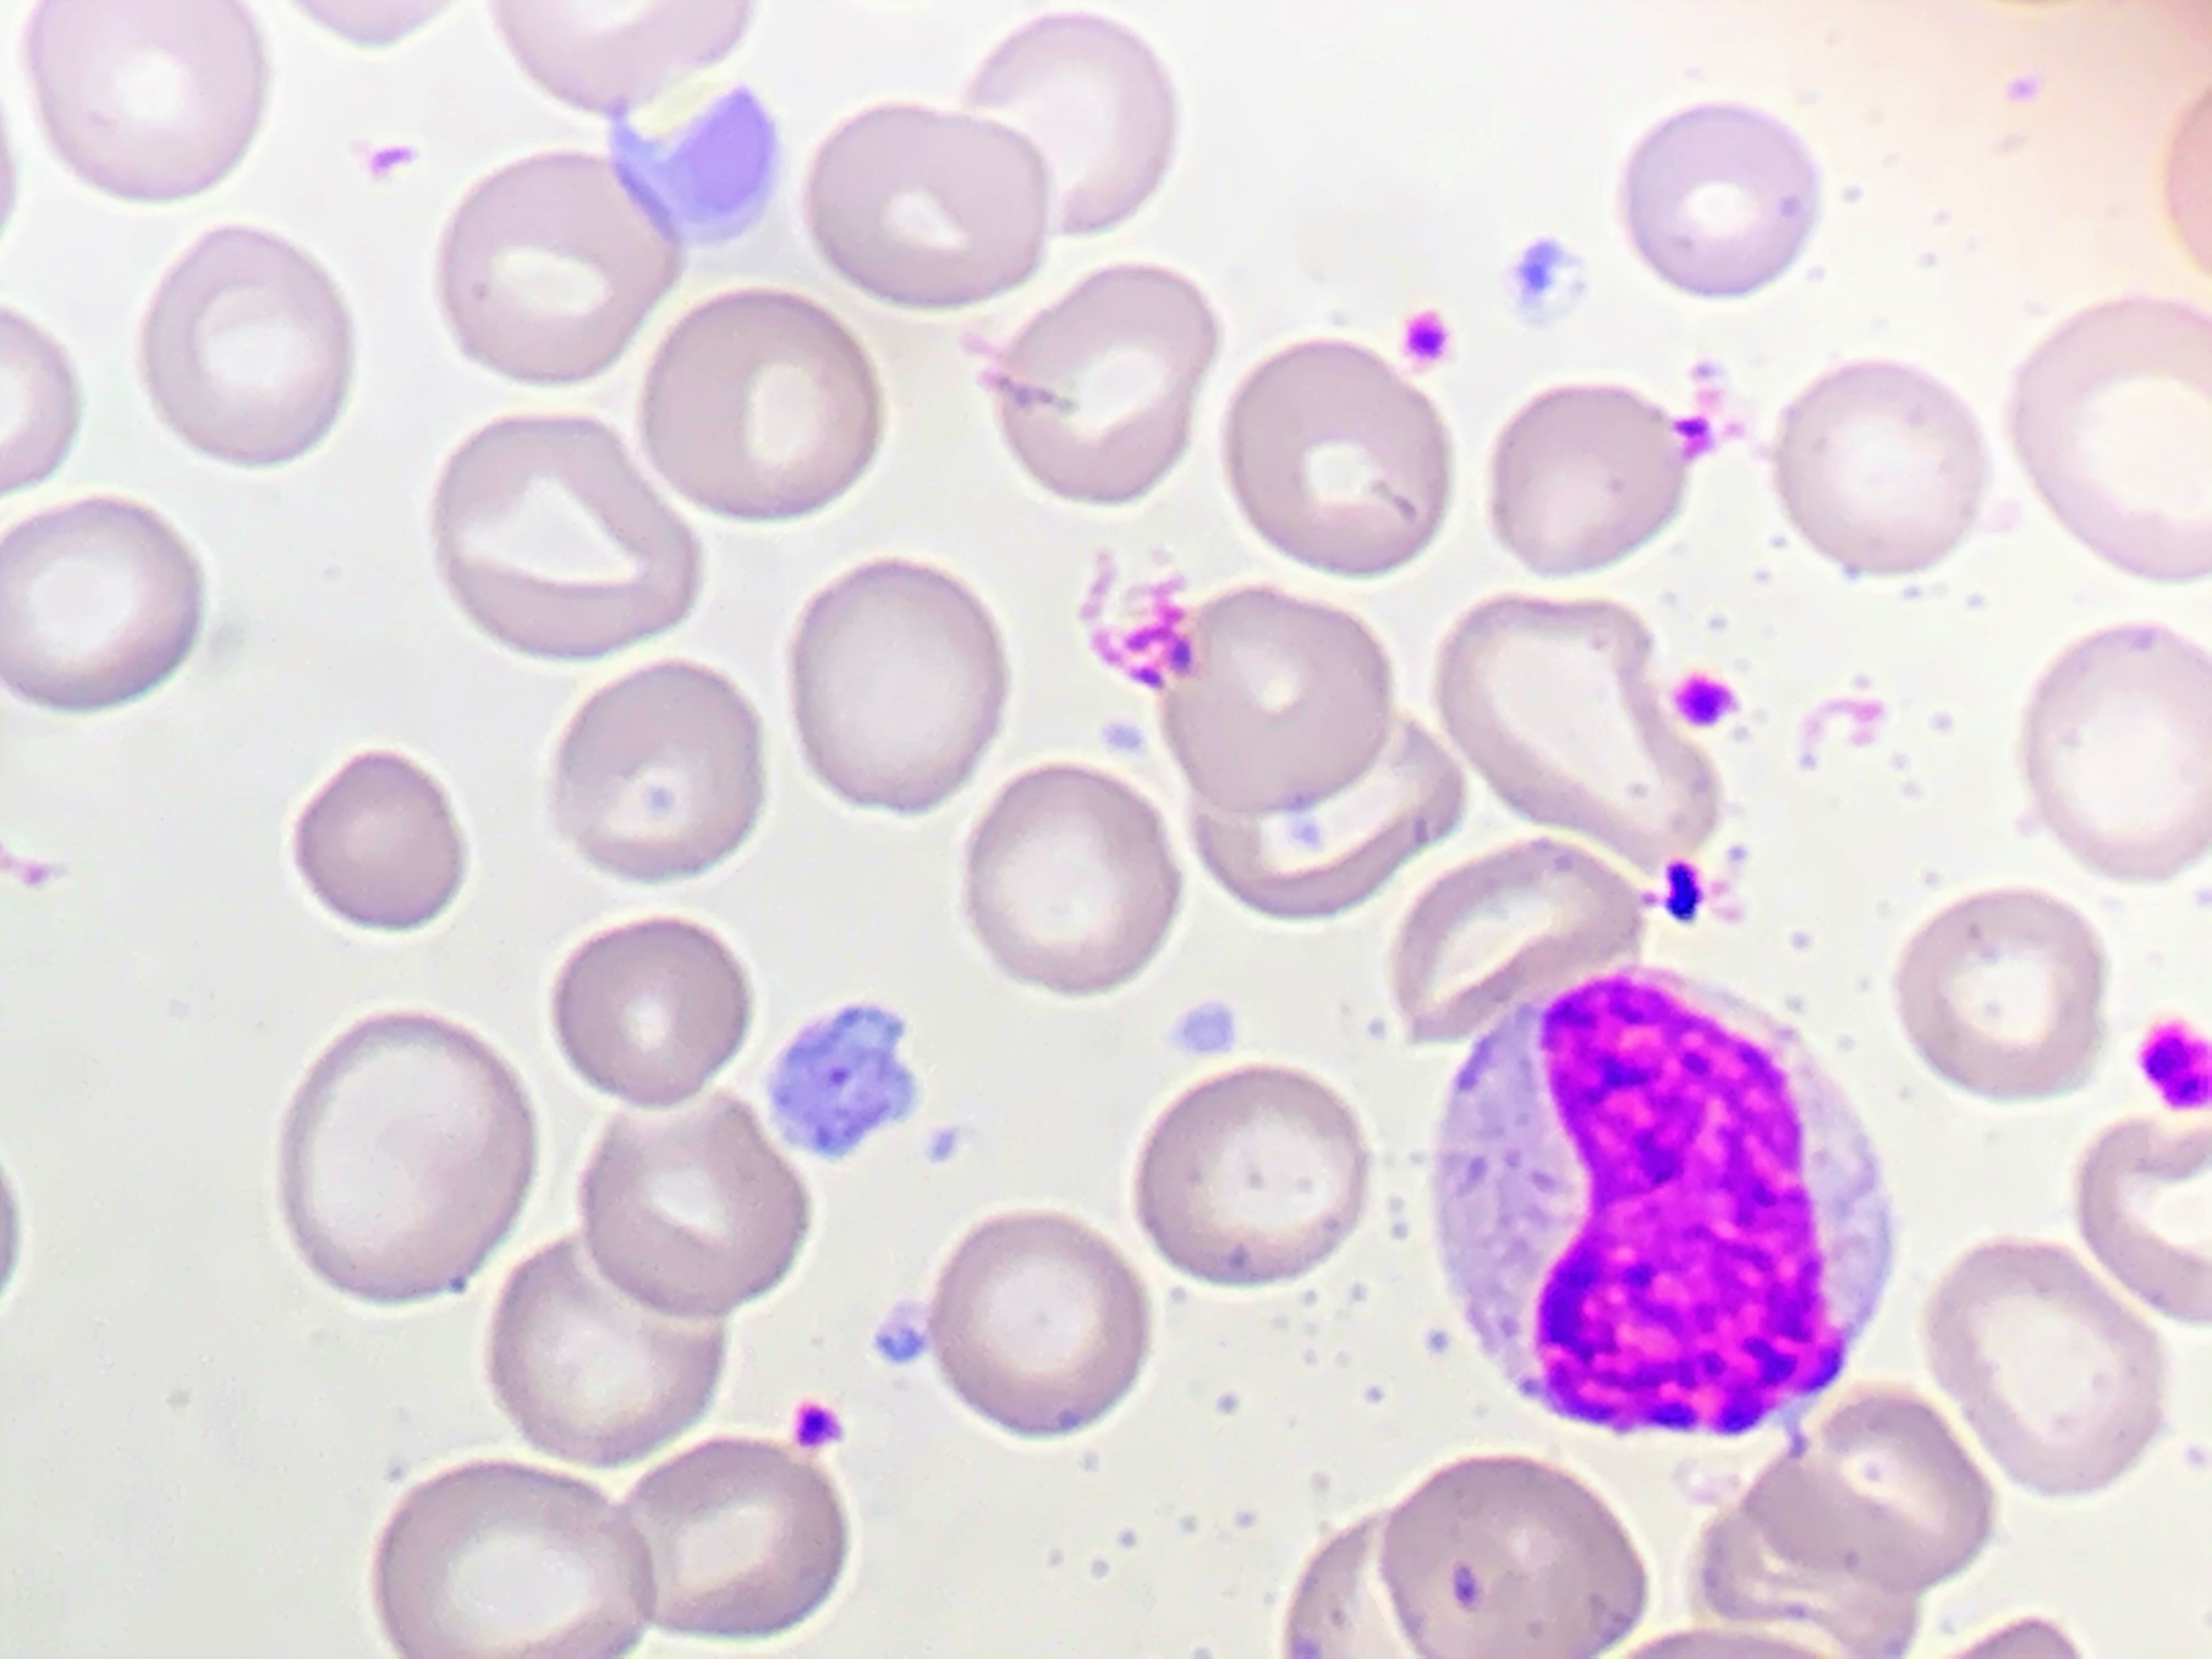
Cell type: METAMYELOCYTES